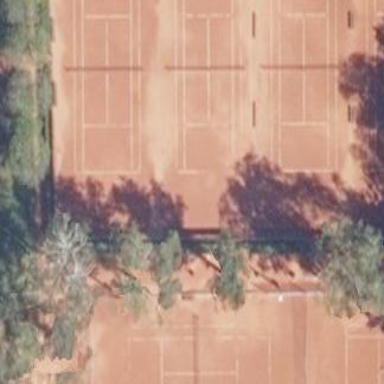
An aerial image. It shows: Tennis court on the leisure land pitch.